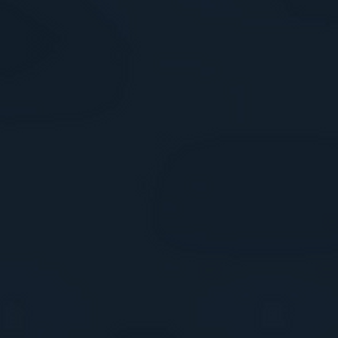
Label: other